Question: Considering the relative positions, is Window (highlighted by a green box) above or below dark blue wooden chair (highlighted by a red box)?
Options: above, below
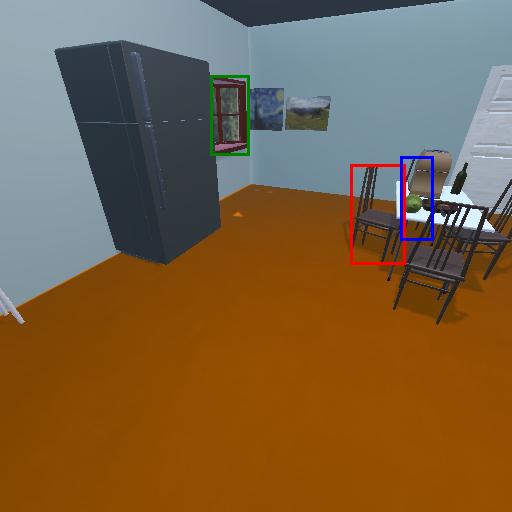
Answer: above